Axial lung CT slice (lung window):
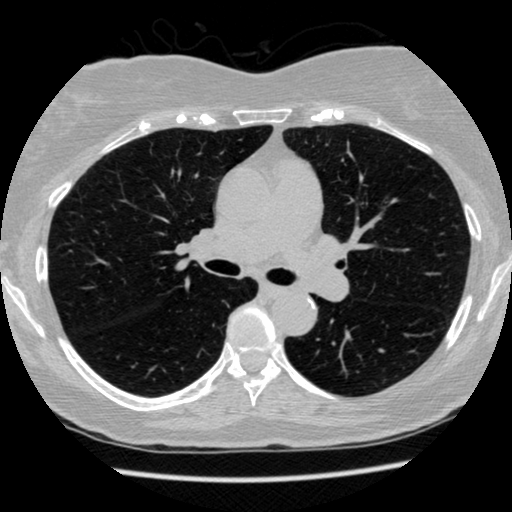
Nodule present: no